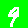
Digit: 9